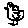
Label: bird